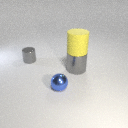
small blue metal sphere to the left of large gray metal cylinder